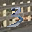
Label: 3